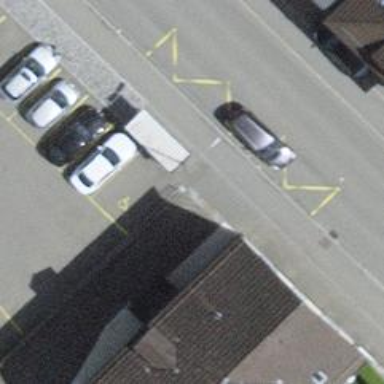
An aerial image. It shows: Bus stop with sheltered platform for public transport.